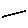
Label: line